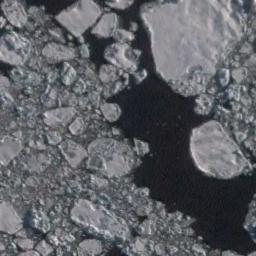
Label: sea_ice